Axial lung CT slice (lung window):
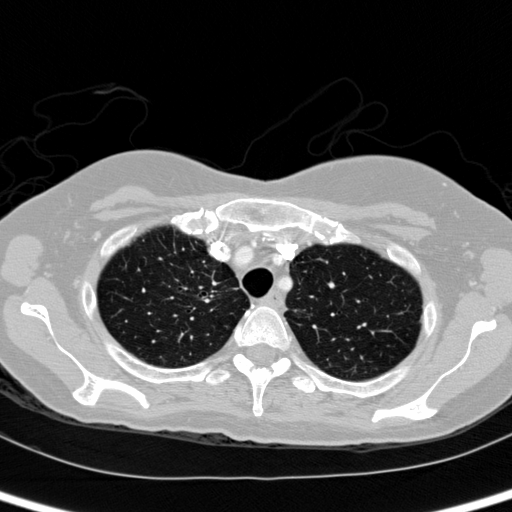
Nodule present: no